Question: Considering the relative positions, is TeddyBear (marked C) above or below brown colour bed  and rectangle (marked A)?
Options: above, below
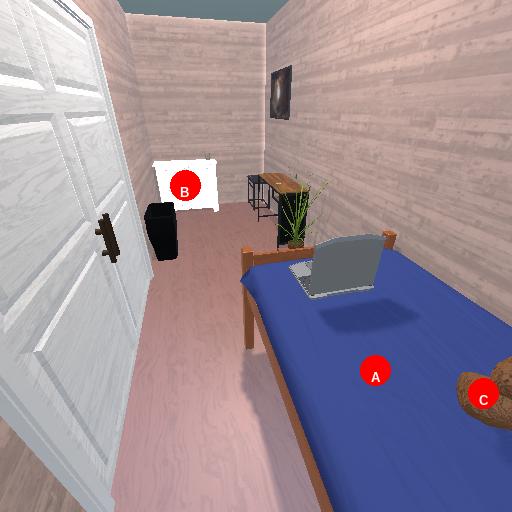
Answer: above